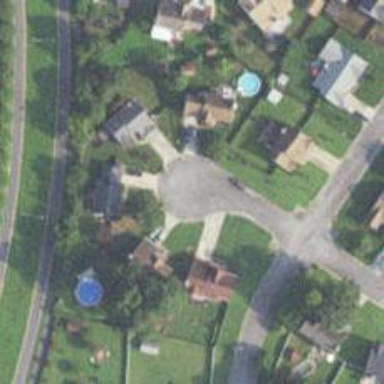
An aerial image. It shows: Turning circle on the road.